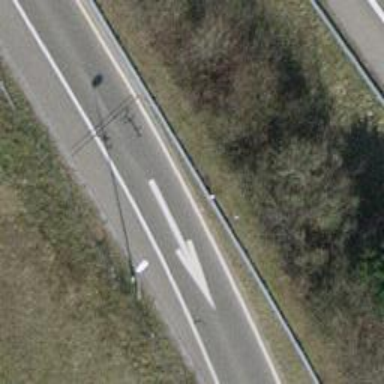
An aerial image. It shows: Trunk link highway.